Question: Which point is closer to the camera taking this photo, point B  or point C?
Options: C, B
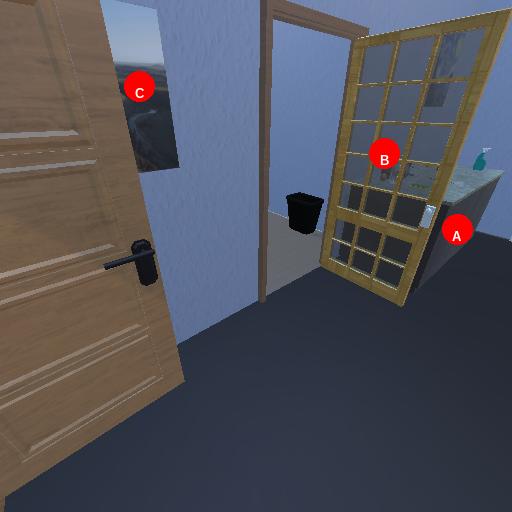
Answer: C